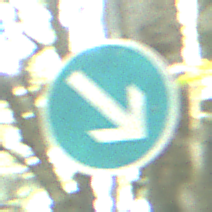
Verkehrszeichen: VorgeschriebeneVorbeifahrtRechts
Umgebung: Outdoor, Nature
Tageszeit: Midday
Wetter: Clear
Licht: Natural
Jahreszeit: NotSpecified
Kontrast: LowContrast